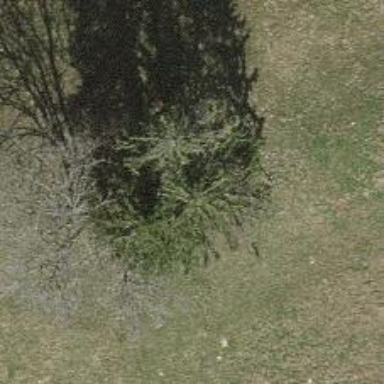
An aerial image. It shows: Needle-leaved tree in natural setting.